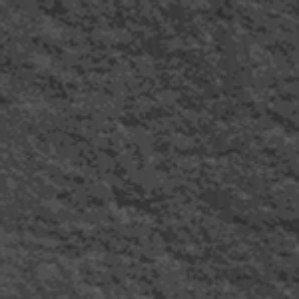
Label: frost